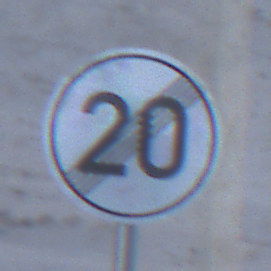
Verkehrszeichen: EndeGeschwindigkeit20
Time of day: SunriseSunset
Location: Outdoor (Urban)
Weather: Clear
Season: NotSpecified
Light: Natural